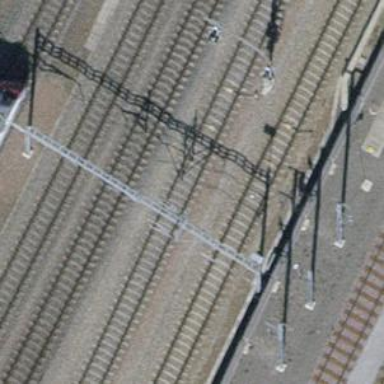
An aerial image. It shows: Single railway track with electrified contact line.